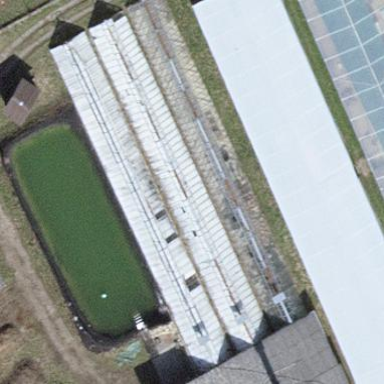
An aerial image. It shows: Greenhouse.